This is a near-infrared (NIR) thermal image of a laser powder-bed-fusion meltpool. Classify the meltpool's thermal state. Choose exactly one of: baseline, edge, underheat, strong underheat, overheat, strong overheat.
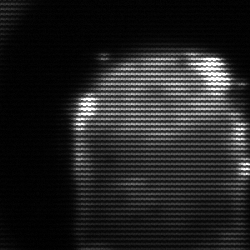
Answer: edge